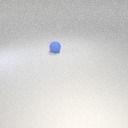
small blue rubber sphere